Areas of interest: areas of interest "Hotel"
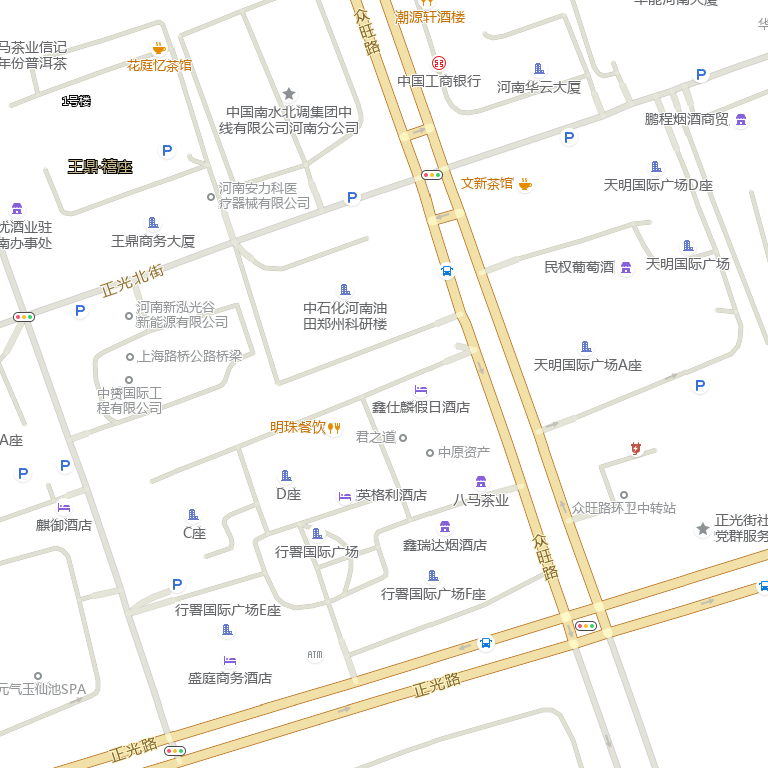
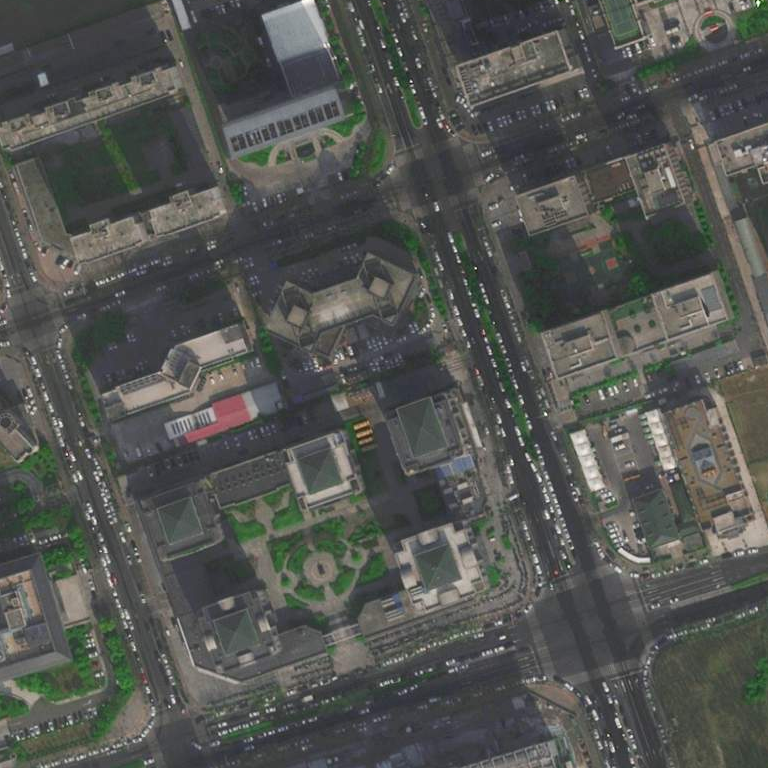